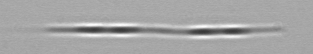
Label: Pseudo-nitzschia